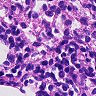
Metastatic tissue present: no